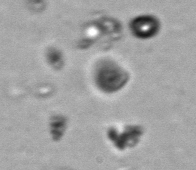
Label: Phaeocystis